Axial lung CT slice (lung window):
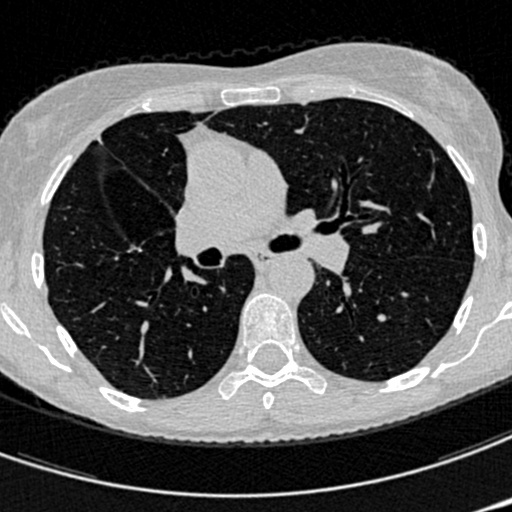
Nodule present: no